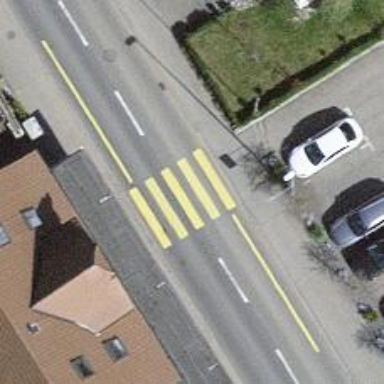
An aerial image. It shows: Uncontrolled zebra crossing with zebra markings.